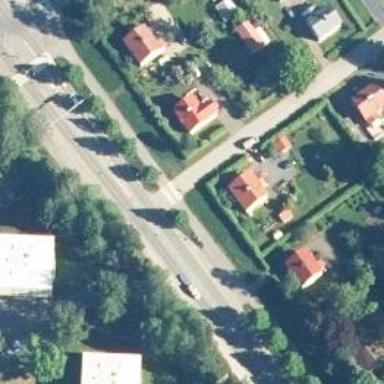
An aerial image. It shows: Uncontrolled road crossing.